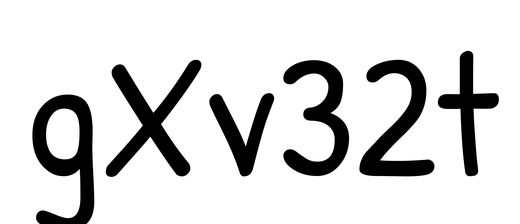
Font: PatrickHand-Regular